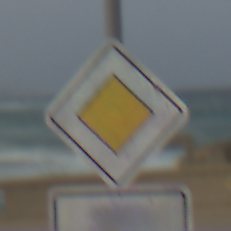
Verkehrszeichen: Vorfahrtsstrasse
Zusatzzeichen unten: VerlaufVorfahrtsstrasse6
Umgebung: Outdoor, Suburban
Tageszeit: MorningAfternoon
Wetter: PartlyCloudy
Licht: Natural
Jahreszeit: NotSpecified
Kontrast: HighContrast